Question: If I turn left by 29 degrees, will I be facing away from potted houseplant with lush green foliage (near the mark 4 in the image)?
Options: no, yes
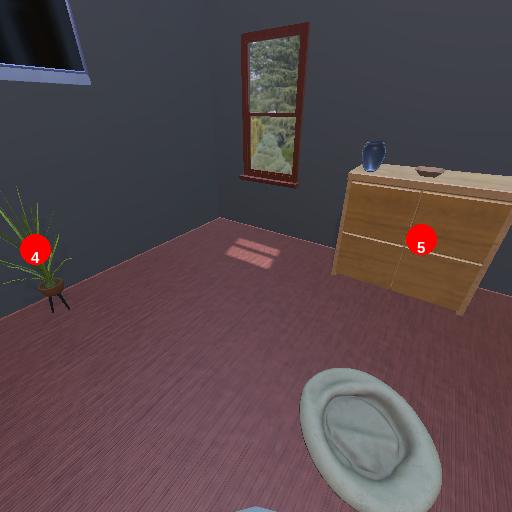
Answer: no